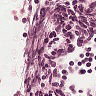
Metastatic tissue present: no